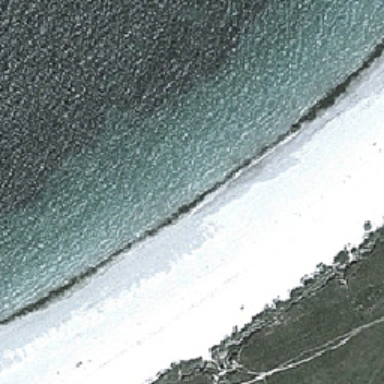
The white beach lies between the green sea and the green trees .